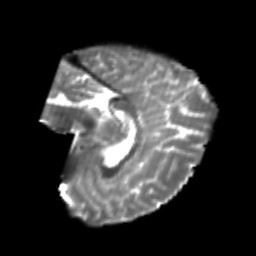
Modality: T2w
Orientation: sagittal
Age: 22
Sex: female
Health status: healthy
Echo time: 0.074 s